Interaction volume radius: 10 \u00c5
Interaction volume height: 10 \u00c5
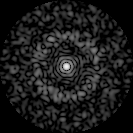
Disorder parameter: 0.8575